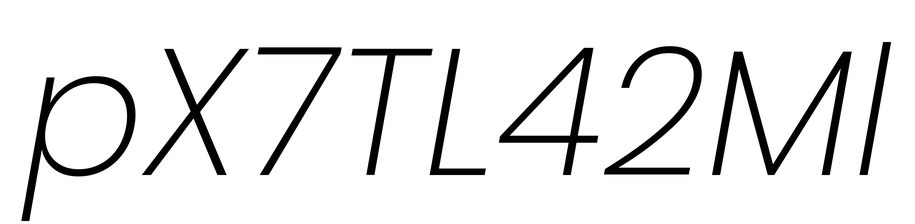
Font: Poppins-ExtraLightItalic